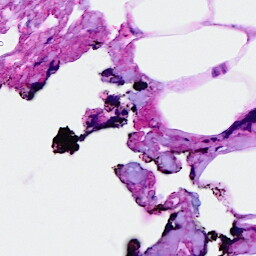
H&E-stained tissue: Breast